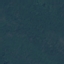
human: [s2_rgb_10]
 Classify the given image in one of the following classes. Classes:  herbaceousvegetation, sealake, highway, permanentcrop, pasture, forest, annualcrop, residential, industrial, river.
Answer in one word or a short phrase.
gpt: Forest